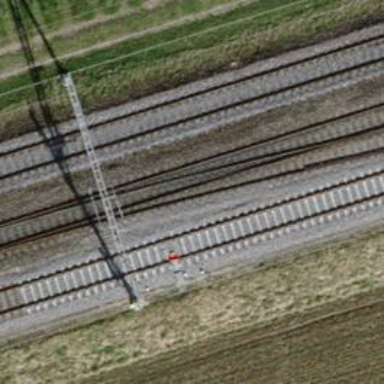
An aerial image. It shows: Wedge is used for the railway derail.